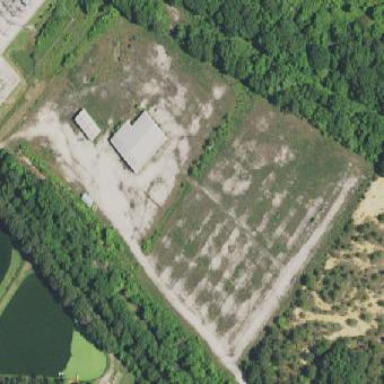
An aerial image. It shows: Brownfield site.